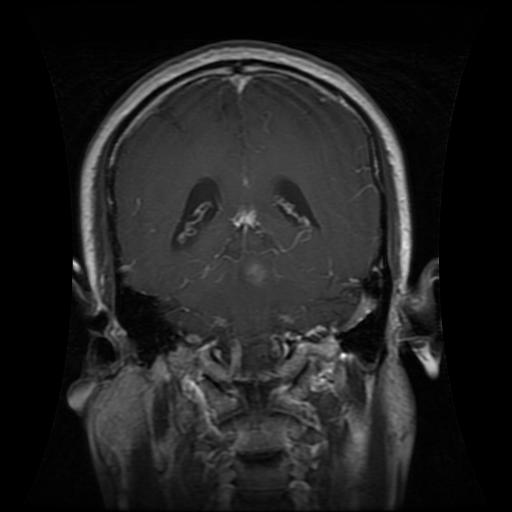
Label: glioma